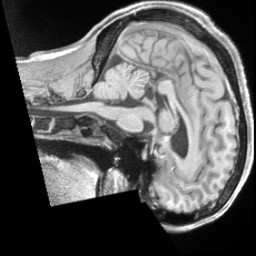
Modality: T1w
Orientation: sagittal